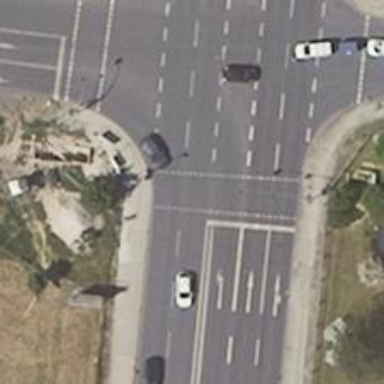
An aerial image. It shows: Crossing with traffic signals.